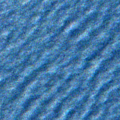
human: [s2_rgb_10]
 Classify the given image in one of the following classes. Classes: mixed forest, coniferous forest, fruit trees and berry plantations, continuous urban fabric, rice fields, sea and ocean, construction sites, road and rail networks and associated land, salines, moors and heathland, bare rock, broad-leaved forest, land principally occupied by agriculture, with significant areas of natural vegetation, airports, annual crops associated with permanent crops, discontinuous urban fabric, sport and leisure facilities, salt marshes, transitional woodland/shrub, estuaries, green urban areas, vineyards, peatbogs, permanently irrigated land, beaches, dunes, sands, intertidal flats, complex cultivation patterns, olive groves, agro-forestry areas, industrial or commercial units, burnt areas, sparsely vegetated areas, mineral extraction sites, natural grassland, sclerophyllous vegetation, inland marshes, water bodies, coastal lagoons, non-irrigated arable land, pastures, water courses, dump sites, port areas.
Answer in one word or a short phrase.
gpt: sea and ocean